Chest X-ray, PA view. Patient: 8 years old, sex M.
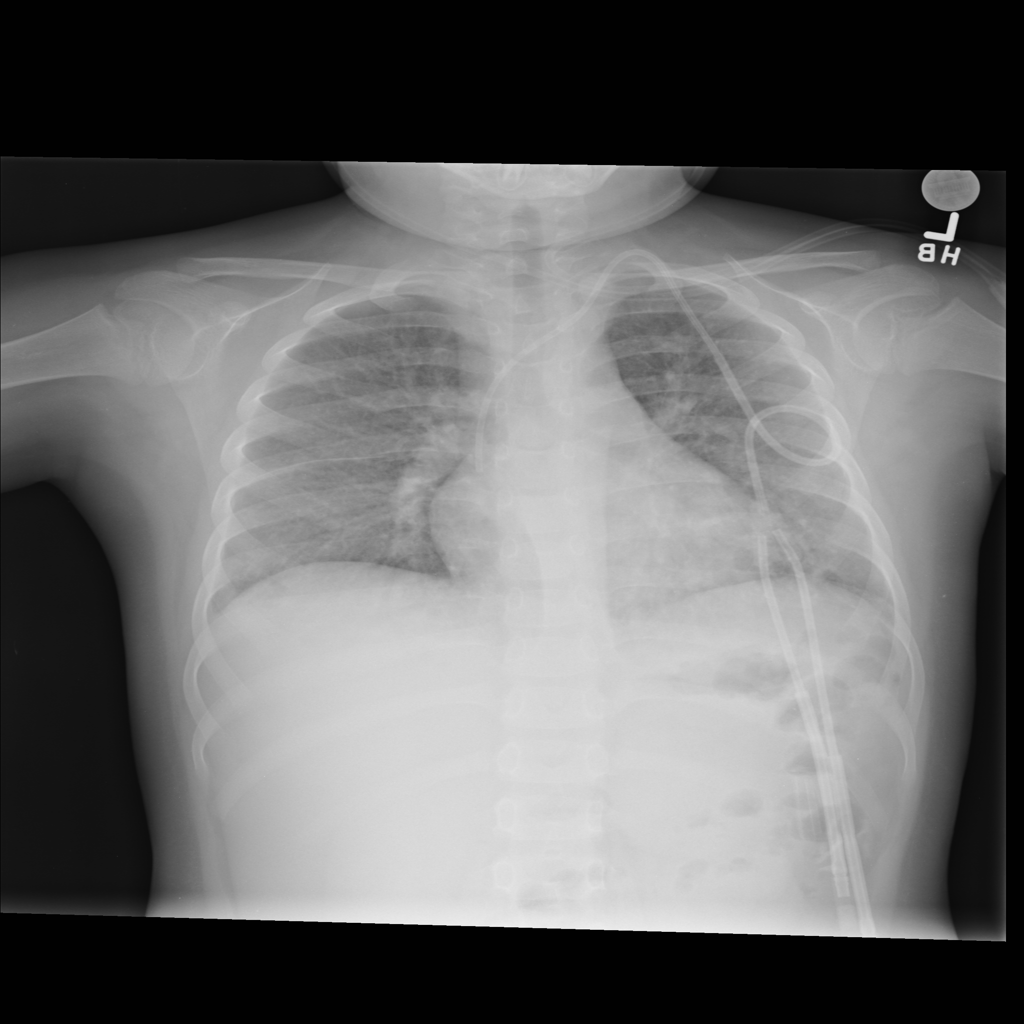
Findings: Infiltration